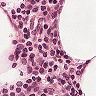
Metastatic tissue present: no